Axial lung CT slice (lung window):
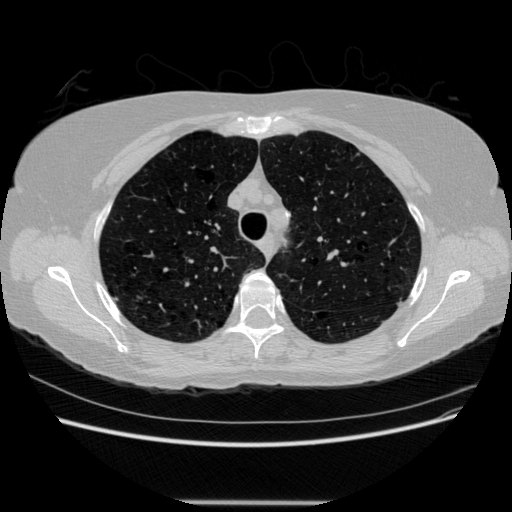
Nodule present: no